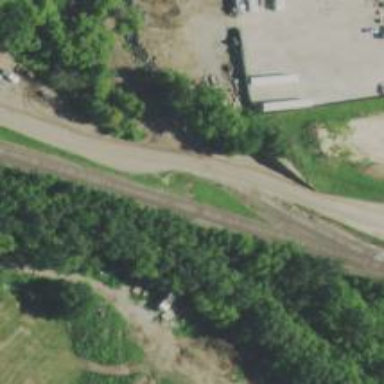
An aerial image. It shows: Level crossing along the railway.